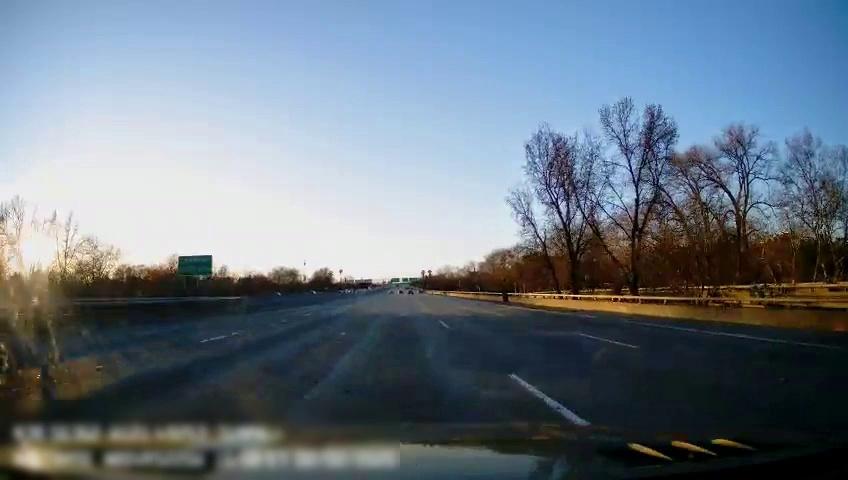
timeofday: Day
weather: Sunny
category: Drivable Space
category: Lanes | Current Lane
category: Lanes | Alternate Lane
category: Lanes | Alternate Lane
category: Lanes | Alternate Lane
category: Traffic | Signs